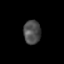
Tissue: skin
Cell type: Epithelial cells
Senescence score: 0.208
Nuclear area (px): 397
Mean DAPI intensity: 77.622